Question:
I have a problem. .
But when I compile, if I extend the range from one iteration above the size of the given number, I get a corrupted data exception from Visual Studio in Debug mode as an exception.
I thought first that was because the int type is only 4 digit max length as a 4 bytes entity because I used to get only one digit for greater number above 9999. But I noticed that my number starts at an iteration value one too late...which makes it impossible to show the last digit.
If I add a zero to my given number, I can manually offset in the opposite direction, but that doesn't work with my original number.
But, I can't find out how to fix that...Here is my code.
Before asking for help, here is a screenshot explaining the principle which is used to convert the number into an array: <URL>
I wish to solve it with the number type only because the char type involves another way managing the memory with buffers...which I don't really know how to handle right know.
Can someone help me to complete the debugging please ?
'''
#include <iostream>
#include <math.h>
//method to convert user number entry to array of digits
long long numToArray(double num,double arrDigits[], const long long n) {
//instanciate variables
//array of with m elements
arrDigits[n];
double* loopValue = new double(0);
//extract the digits and store them into arrDigits array
for (long long i = 0; i < n; i++) {
long temp = 0;
for (long k = 0; k < i + 1; k++) {
//mathematical general formula
temp += arrDigits[i - k] * pow(10, k);
loopValue = new double(0);
*loopValue = floor(num / pow(10, n - i)) - temp;
arrDigits[i] = *loopValue;
}
std::cout << "digits array value at " << i << " is " << arrDigits[i] << "
";
}
return 0;
}
//main program interacting with the user
int main()
{
std::cout << "please type an integer: ";
double num;
const long long n = sizeof(num);
double array[n]{};
std::cin >> num;
//call the method to test if all values are in the array
numToArray(num, array, n);
return 0;
}
'''
<URL>
Note : Visual Studio shows error if I extend from n to n+1. If I let the type int or long, sizeof(num) is all the time 4...
Then, I had to set it as double and to extract it from the main scope, which makes it ...double...
People asking to remove pointer, it is impossible to run the program if I do so.
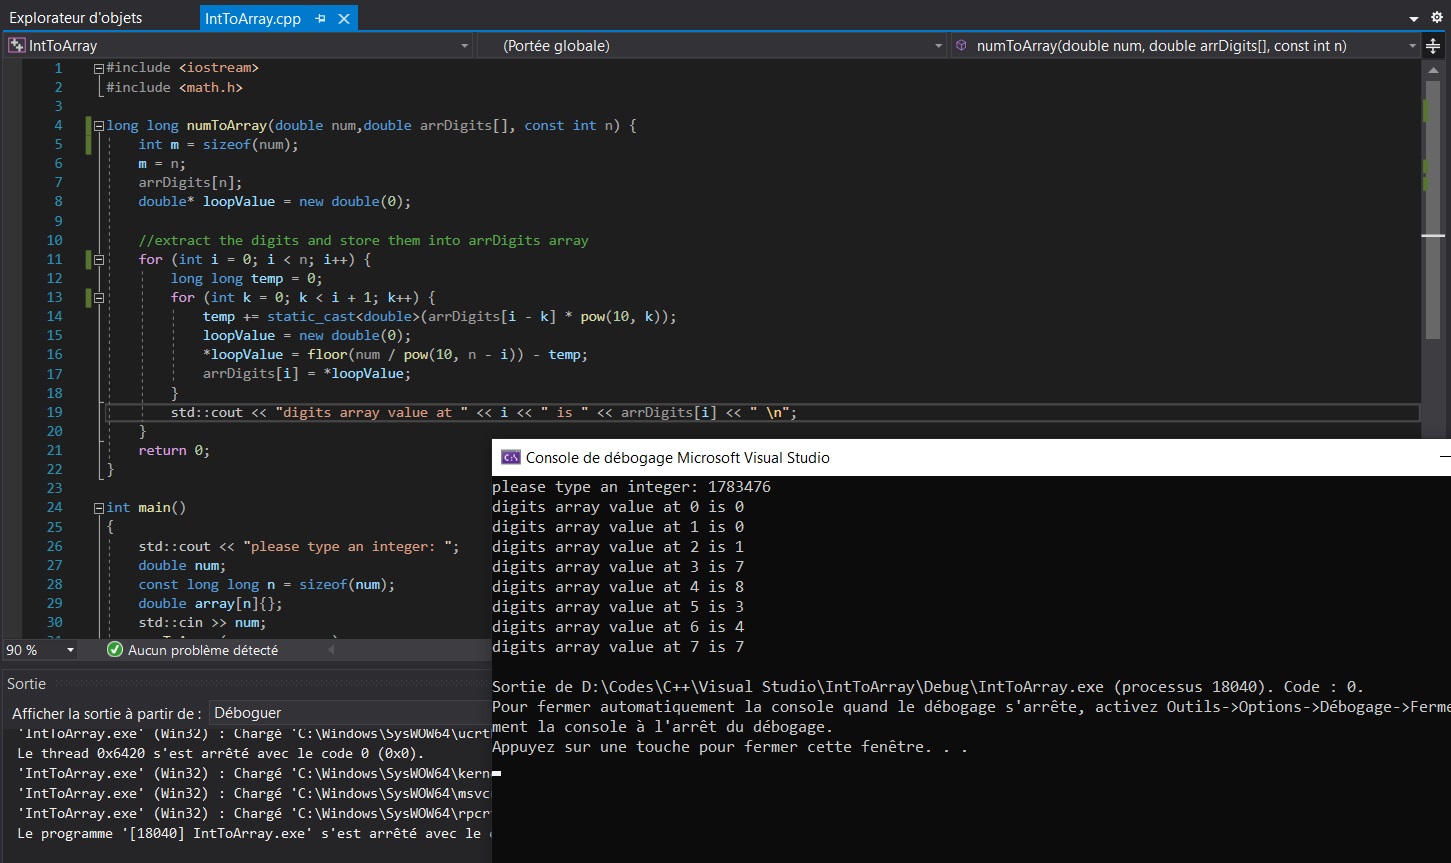
Answer: I finally encapsulated the whole code into two functions. But I have an extra value at first and last iteration...
The answer is almost complete, just need to solve the offset from inside the main moved to it's owned function. I finally added a new array variable with the exact size I want from the two new functions, so we get the array which will be possible to manipulate so far away.
'''
#include <iostream>
#include <math.h>
#include <list>
int CountNumberDigits(int num) {
int count = 0;
long long CountingNum = static_cast<long long>(num);
while (CountingNum != 0) {
CountingNum = CountingNum / 10;
++count;
}
return count;
}
double* NumToArray(double num) {
double converternum = num * 10;//removing the right offset to keep the last digit
const int containerSize = sizeof(double); //defining array constant size
int sizeRescale = containerSize - CountNumberDigits(num);//set general offset to handle according to the user entry
double arrDigits[containerSize] = {};//initialize array with a sufficient size.
double* loopValue = new double(0); //define pointer variable to make to operation possible
//extract the digits and store them into arrDigits array
for (long long i = 0; i < containerSize; i++) {
long temp = 0;
for (long k = 0; k < i + 1; k++) {
//mathematical general formula adapted to the computation
temp += arrDigits[i - k] * pow(10, k);
loopValue = new double(0); //reinitialize the pointer
*loopValue = floor(converternum / pow(10, containerSize - i)) - temp; //assign the math formula to the pointer
arrDigits[i] = *loopValue;//assigne the formula for any i to the array relatively to k
}
}
//convert array to a list
std::list<double> listDigits(std::begin(arrDigits), std::end(arrDigits));
for (double j : listDigits) {
std::cout << j << " ";
}
//remove the zeros offset and resize the new converted list
for (int j = 0; j < sizeRescale; j++) {
listDigits.pop_front();
}
//convert list to array
double* arrOutput = new double[listDigits.size()]{};
std::copy(listDigits.begin(), listDigits.end(), arrOutput);
double* ptrResult = arrOutput;
return ptrResult;
}
int main()
{
//Entry request of any natural integer within the range of double type
std::cout << "Please type a natural integer from 1 to 99999999
";
double num;
std::cin >> num;
int count = CountNumberDigits(num);
std::cout << "number of digits compositing your natural integer: " << count << std::endl;
double* ptrOutput = NumToArray(num);
//reduce the array to the num size
double* shrinkArray = new double[CountNumberDigits(num)];
for (int i = 0; i < CountNumberDigits(num); i++) {
*(shrinkArray+i) = ptrOutput[i];
std::cout << *(shrinkArray+i) << " ";
}
'''